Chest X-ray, PA view. Patient: 30 years old, sex F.
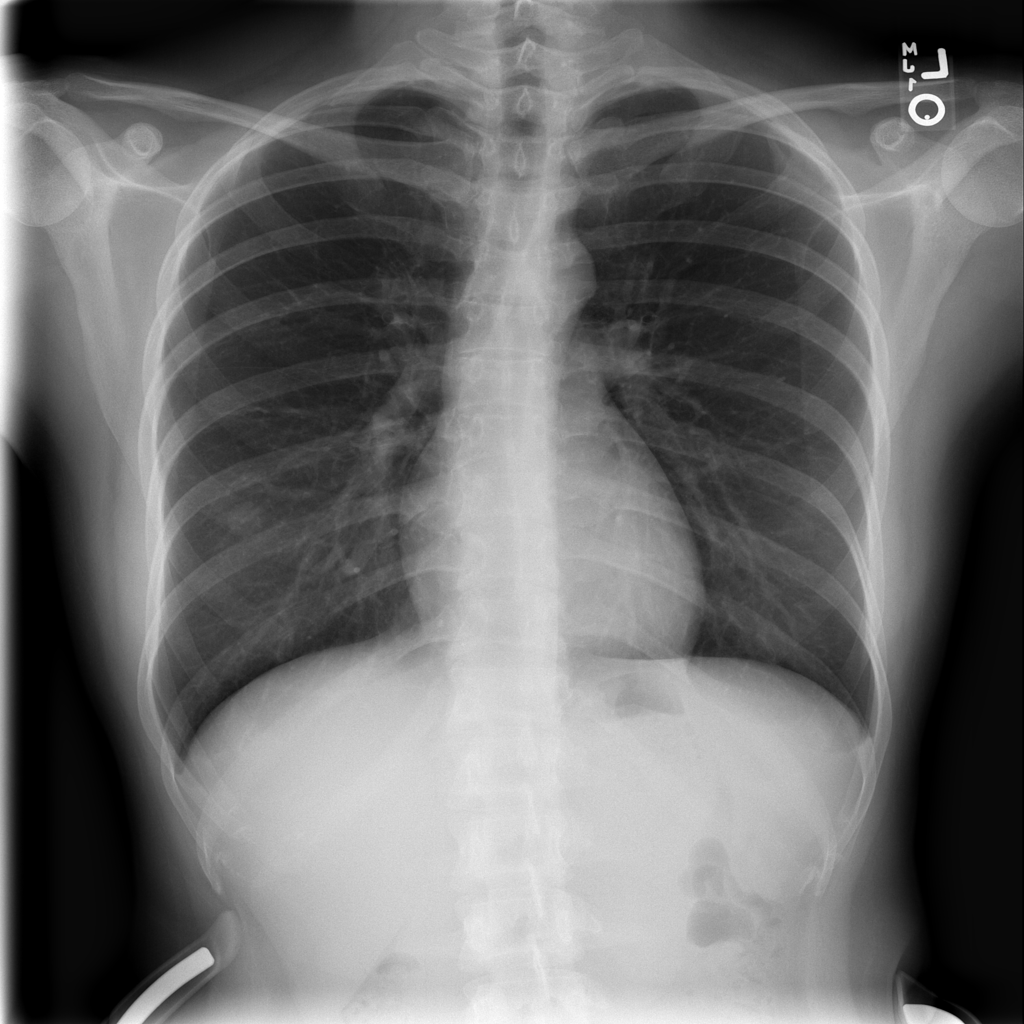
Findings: No Finding